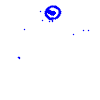
Particle: pion